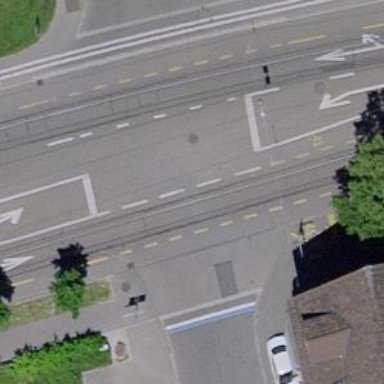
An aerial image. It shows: Tram level crossing on the railway.